Question: Im trying to calculate the angle between two edges in a graph, in order to do that I transfer both edges to origin and then used dot product to calculate the angle. my problem is that for some edges like 'e1' and 'e2' the output of 'angle(e1,e2)' is '-1.#INDOO'.
what is this output? is it an error?
Here is my code:
'''
double angle(Edge e1, Edge e2){
Edge t1 = e1, t2 = e2;
Point tail1 = t1.getTail(), head1 = t1.getHead();
Point u(head1.getX() - tail1.getX(), head1.getY() - tail1.getY());
Point tail2 = t2.getTail(), head2 = t2.getHead();
Point v(head2.getX() - tail2.getX(), head2.getY() - tail2.getY());
double dotProduct = u.getX()*v.getX() + u.getY()*v.getY();
double cosAlpha = dotProduct / (e1.getLength()*e2.getLength());
return acos(cosAlpha);
}
'''
'Edge' is a class that holds two Points, and 'Point' is a class that holds two double numbers as x and y.
Im using 'angle(e1,e2)' to calculate the orthogonal projection length of a vector like 'b' on to a vector like 'a' :
'''
double orthogonalProjectionLength(Edge b, Edge a){
return (b.getLength()*sin(angle(b, a) * (PI / 180)));
}
'''
and this function also sometimes gives me '-1.#INDOO'. you can see the implementation of 'Point' and 'Edge' <URL>.
My input is a set S of n 'Point's in 2D space. Iv constructed all edges between p and q (p,q are in S) and then tried to calculate the angle like this:
'''
for (int i = 0; i < E.size(); i++)
for (int j = 0; j < E.size(); j++){
if (i == j)
cerr << fixed << angle(E[i], E[j]) << endl; //E : set of all edges
}
'''
If the problem comes from 'cos()' and 'sin()' functions, how can I fix it? is here other libraries that calculate sin and cos in more efficient way?
look at <URL> example.
the inputs in this example are two distinct points(like p and q), and there are two Edges between them ('pq' and 'qp'). shouldnt the 'angle(pq , qp)' always be 180 ? and 'angle(pq,pq)' and 'angle(qp,qp)' should be 0. my programm shows two different kinds of behavior, sometimes 'angle(qp,qp) == angle(pq,pq) ==0' and 'angle(pq , qp) == angle(pq , qp) == 180.0', and sometimes the answer is '-1.#INDOO' for all four edges.

<URL> is a code example.
run it for several times and you will see the error.
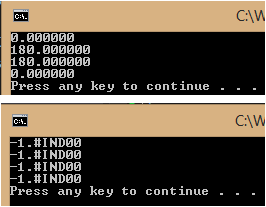
Answer: Answer moved from mine comment
check if your dot product is in '<-1,+1>' range ...
- 'acos'- 'if'- 'acos(0.99999*dot)'- - '0.9999'